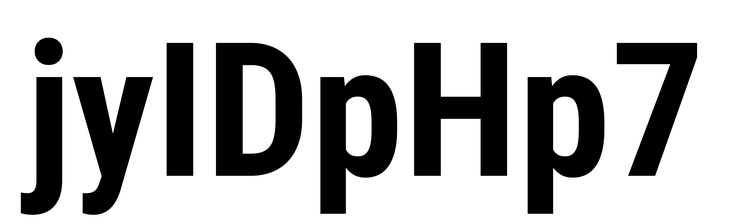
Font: Roboto_Condensed_Bold